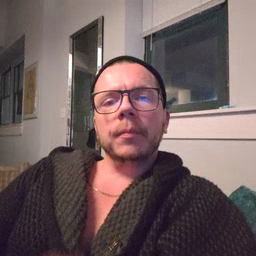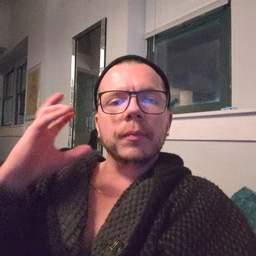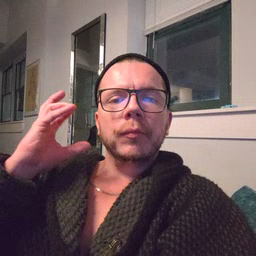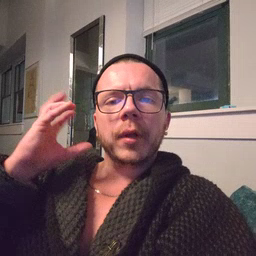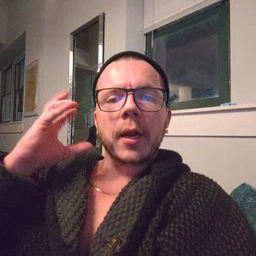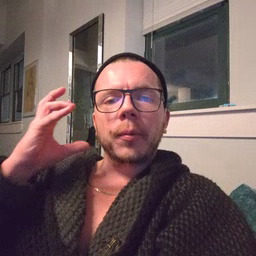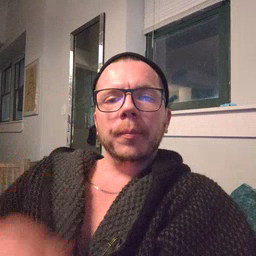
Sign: radio